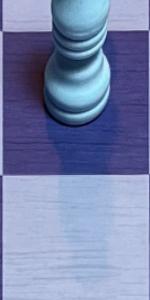
Label: Empty